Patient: sex M, age 70
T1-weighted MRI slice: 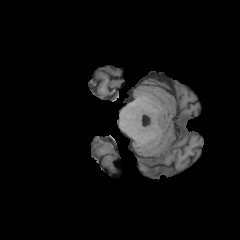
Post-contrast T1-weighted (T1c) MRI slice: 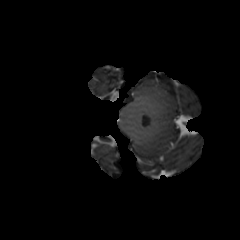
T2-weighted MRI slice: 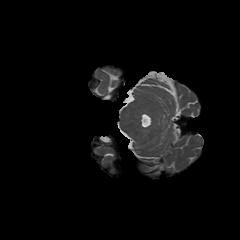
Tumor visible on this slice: no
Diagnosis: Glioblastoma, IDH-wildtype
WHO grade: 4